Question: I've a shared server Linux based on which I am facing a weird problem. I am trying to execute by PHP, the following command and it runs ok; returning me the PHP install path '/usr/bin/php'.
'''
exec('which php');// This runs so exec is not disabled
'''
but any command i try to execute with 'exec('php ...');' fails returning me an array of 98 to 114 elements randomly which almost has garbage all over. Examples of commands i ran are...
'''
exec('php -v');
exec('php -i');
exec('/usr/bin/php -v');
'''
None of the above returned something sensible. Any idea why any command ran by php is not executing?
Below is the 'var_dump()' of the data array that 'exec()' is returning to me.
I was able to execute
'''
exec('php -h')
'''
and it reuturned me the following array in readable format.
'''
string(9) "php -help"
string(47) "Usage: php [-q] [-h] [-s] [-v] [-i] [-f ]"
string(27) " php [args...]"
string(36) " -a Run interactively"
string(69) " -b | Bind Path for external FASTCGI Server mode"
string(57) " -C Do not chdir to the script's directory"
string(58) " -c | Look for php.ini file in this directory"
string(47) " -n No php.ini file will be used"
string(56) " -d foo[=bar] Define INI entry foo with value 'bar'"
string(70) " -e Generate extended information for debugger/profiler"
string(46) " -f Parse . Implies '-q'"
string(28) " -h This help"
string(34) " -i PHP information"
string(43) " -l Syntax check only (lint)"
string(43) " -m Show compiled in modules"
string(60) " -q Quiet-mode. Suppress HTTP Header output."
string(60) " -s Display colour syntax highlighted source."
string(33) " -v Version number"
string(72) " -w Display source with stripped comments and whitespace."
string(46) " -z Load Zend extension ."
string(75) " -T Measure execution time of script repeated times."
This page was created in 0.055487155914307 seconds
'''
Oh btw the script i am using to test is the following...
'''
<?php
$mtime = microtime();
$mtime = explode(" ",$mtime);
$mtime = $mtime[1] + $mtime[0];
$starttime = $mtime;
if(!empty($_GET['p']) && $_GET['p'] == true){
//$command = 'php -help'; //this works
//$command = 'cat ' . getcwd() . '/dummy1.txt'; //this works echo's a simple text file
//$command = 'php -q ' . getcwd() . '/dummy1.txt'; //NOT WORKING
$command = 'php -m'; //NOT WORKING
echo '<div><pre>';
var_dump($command);
echo '</pre></div>';
exec($command, $output, $return);
//passthru($command,$output);
echo '<div><pre>';
foreach($output as $key => $value){
var_dump($output[$key]);
}
echo '</pre></div>';
}
$mtime = microtime();
$mtime = explode(" ",$mtime);
$mtime = $mtime[1] + $mtime[0];
$endtime = $mtime;
$totaltime = ($endtime - $starttime);
echo "This page was created in ".$totaltime." seconds";
?>
'''
<URL>

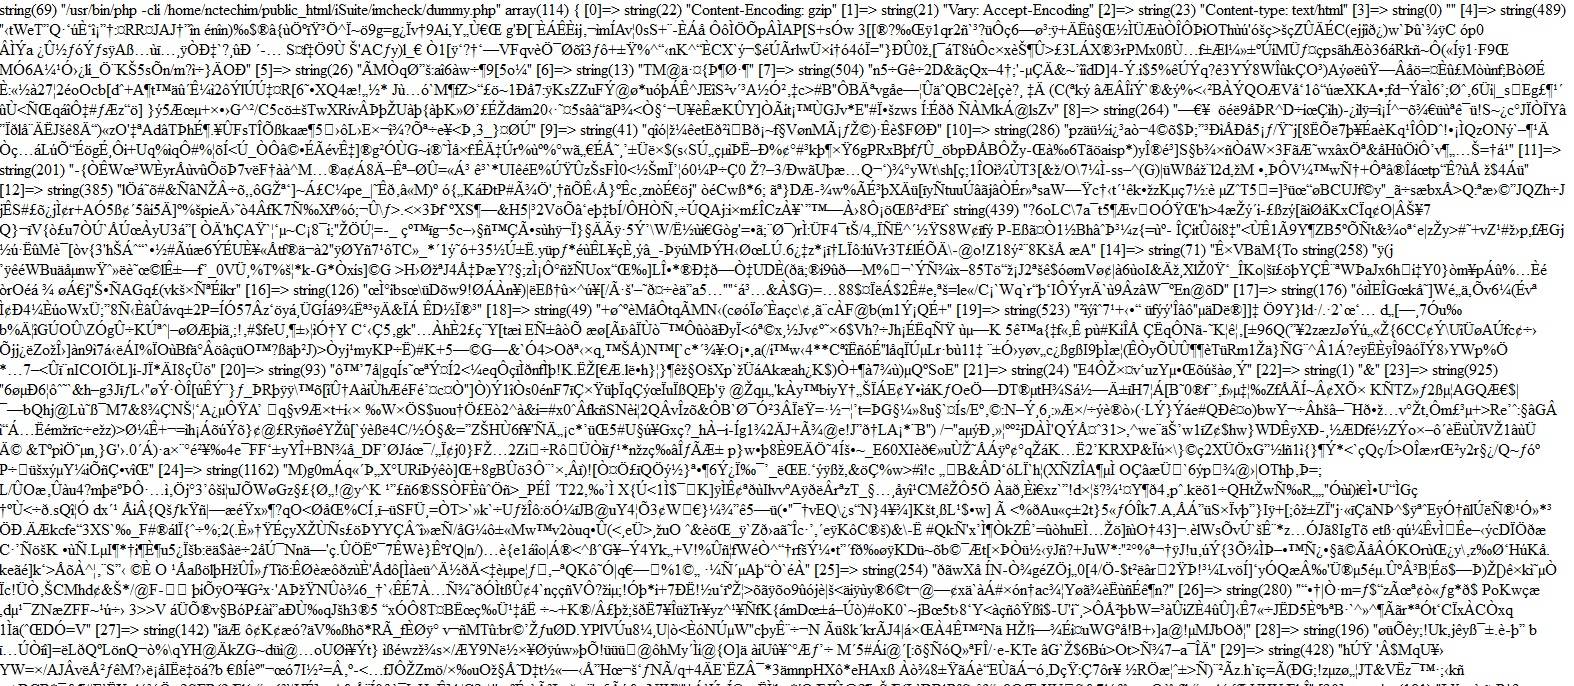
Answer: Its PHP CGI which reads script name from the environment thus causing calling script to run multiple or sometimes infinite number of times.
The solution is simply using command php-cli instead of command php.
replaced line '$command = 'php -m';' with '$command = 'php-cli -m';' on your code and everything will work fine.